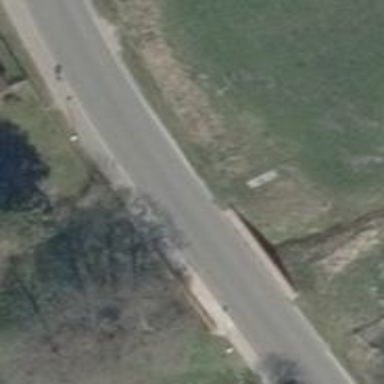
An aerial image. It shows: Secondary road bridge with asphalt surface and no sidewalk.